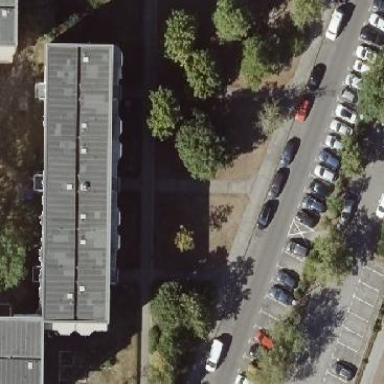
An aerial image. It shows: Asphalt street-side parking area.